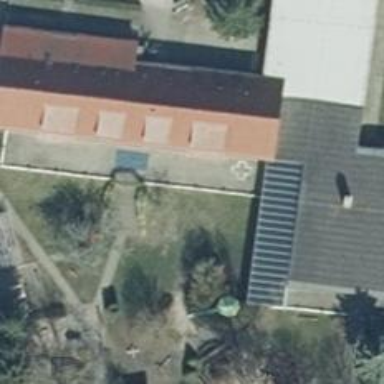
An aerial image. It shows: Kindergarten.